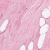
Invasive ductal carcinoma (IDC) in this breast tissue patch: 0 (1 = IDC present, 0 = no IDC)